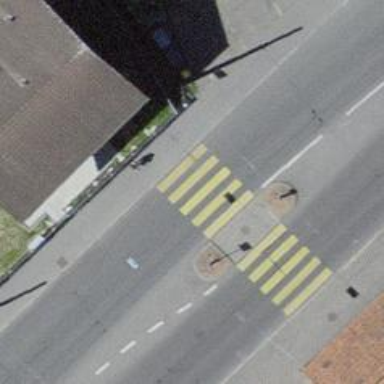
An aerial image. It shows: Uncontrolled zebra crossing with central island.